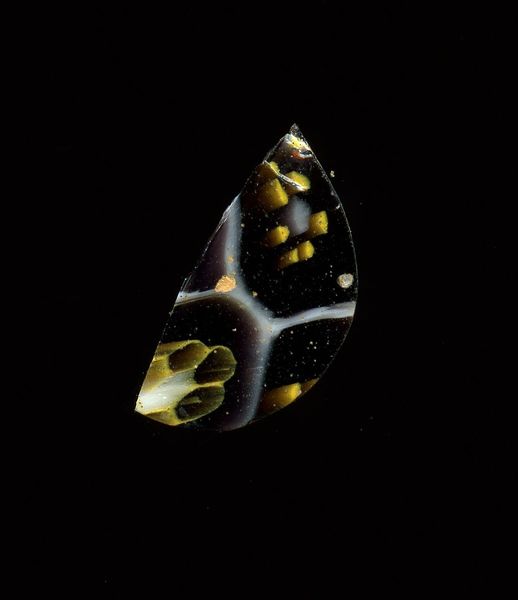
Titel: Mosaikglasfragment
Standort: Hamburg
Institution: Museum für Kunst und Gewerbe Hamburg
Schlagwörter: glas, antike, technik, mosaik, wandschmuck, kaiserzeit, blumenornamente, bodenbeläge, frühe kaiserzeit, prinzipat, römische, millefiori, mittlere, späte